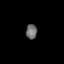
Tissue: skin
Cell type: Epithelial cells
Senescence score: 0.2618
Nuclear area (px): 160
Mean DAPI intensity: 109.356